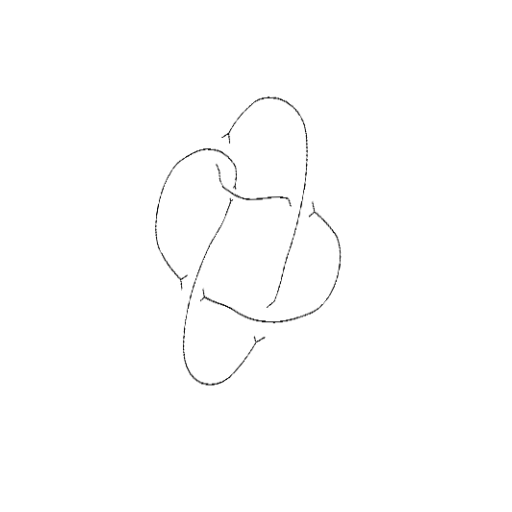
Crossing number: 5